Interaction volume radius: 10 \u00c5
Interaction volume height: 50 \u00c5
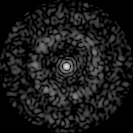
Disorder parameter: 0.836